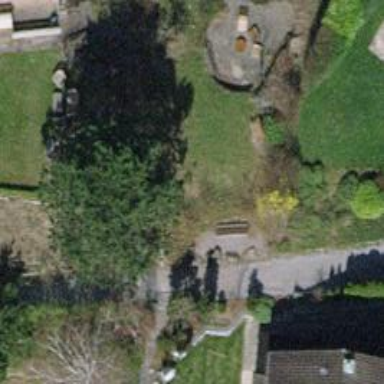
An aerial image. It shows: Brown bench.